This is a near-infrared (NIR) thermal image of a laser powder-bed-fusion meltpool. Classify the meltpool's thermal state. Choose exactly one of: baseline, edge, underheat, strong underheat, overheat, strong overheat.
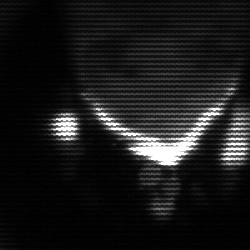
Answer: baseline